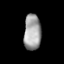
Tissue: lung
Cell type: Myeloid cells
Senescence score: 0.5648
Nuclear area (px): 599
Mean DAPI intensity: 161.077